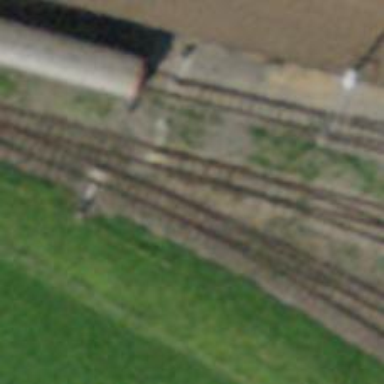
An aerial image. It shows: Railway switch.